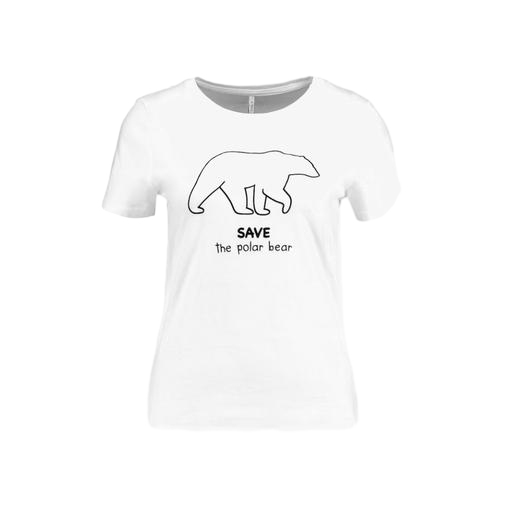
white bear graphic t-shirt, white bear logo t-shirt, white t-shirt and black letters, white background